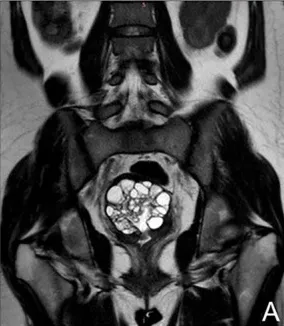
Magnetic resonance imaging (MRI) images showing an enlargement of the cervix with multiple cystic lesions. (A) coronal plane.
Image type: radiology (mri)